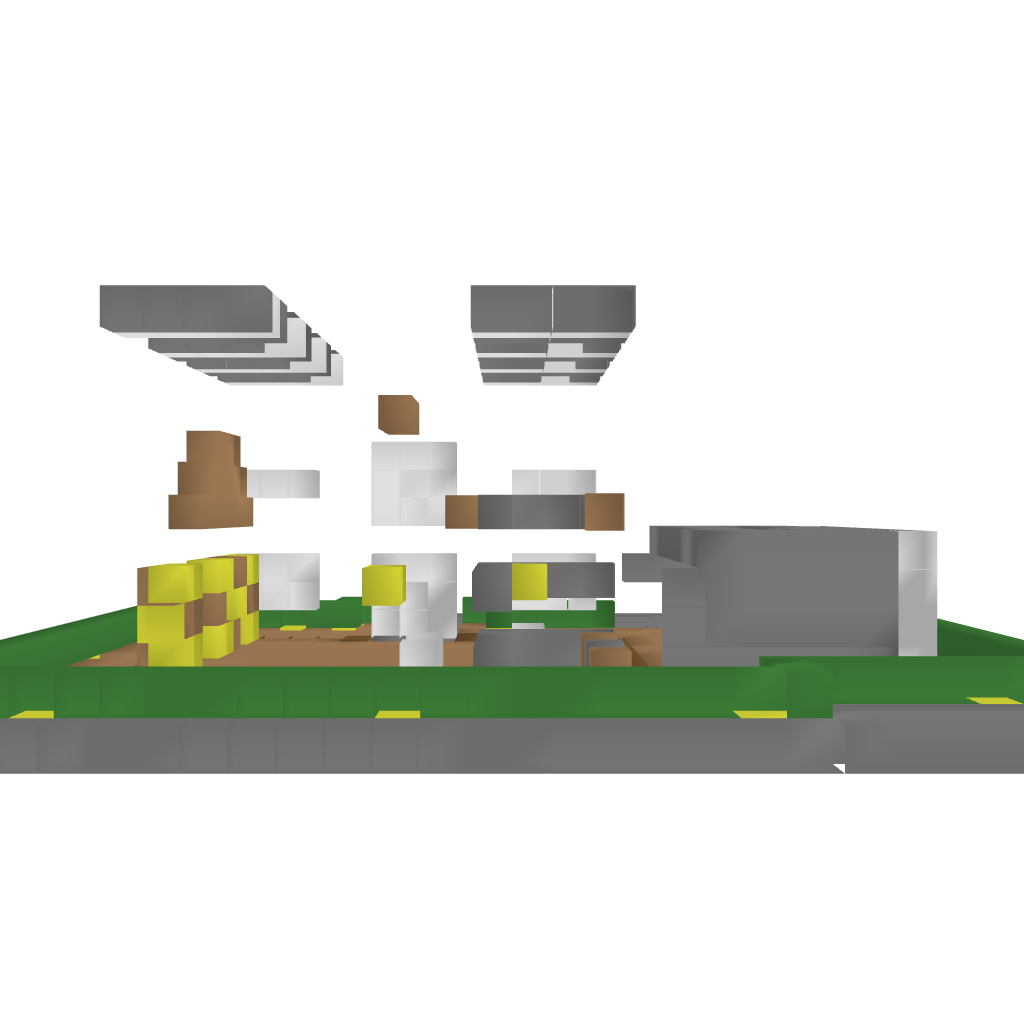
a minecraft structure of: Modern House 005 bad low quality